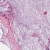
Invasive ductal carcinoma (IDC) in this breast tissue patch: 0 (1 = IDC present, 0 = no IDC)